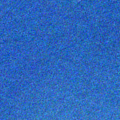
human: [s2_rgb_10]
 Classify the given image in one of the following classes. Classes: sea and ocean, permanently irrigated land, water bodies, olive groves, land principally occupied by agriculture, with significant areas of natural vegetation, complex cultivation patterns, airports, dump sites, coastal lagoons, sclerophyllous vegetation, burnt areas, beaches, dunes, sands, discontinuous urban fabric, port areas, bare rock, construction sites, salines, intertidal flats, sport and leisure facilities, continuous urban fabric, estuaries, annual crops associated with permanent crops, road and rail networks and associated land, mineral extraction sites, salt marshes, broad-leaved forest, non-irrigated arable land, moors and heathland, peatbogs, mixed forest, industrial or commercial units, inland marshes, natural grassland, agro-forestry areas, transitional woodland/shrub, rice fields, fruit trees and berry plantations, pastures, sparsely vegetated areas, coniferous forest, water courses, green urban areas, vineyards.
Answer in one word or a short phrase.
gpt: sea and ocean